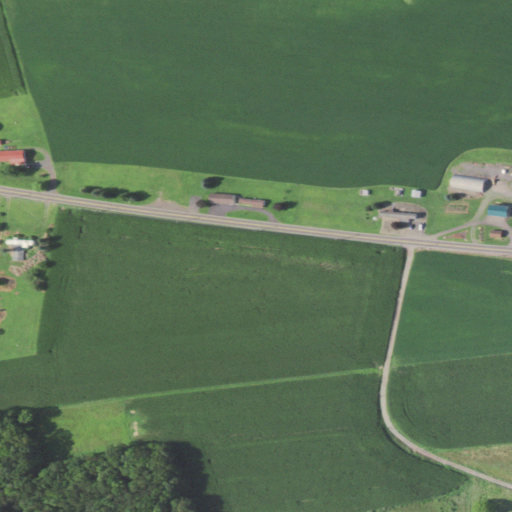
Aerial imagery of mountain in Pennsylvania named Full Mill Hill containing cultivated crops, deciduous forest, open development, low intensity development, and medium intensity development